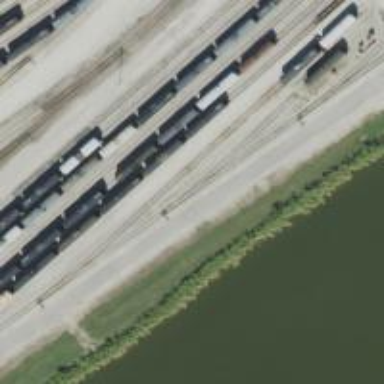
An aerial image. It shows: Railway yard used for servicing trains.